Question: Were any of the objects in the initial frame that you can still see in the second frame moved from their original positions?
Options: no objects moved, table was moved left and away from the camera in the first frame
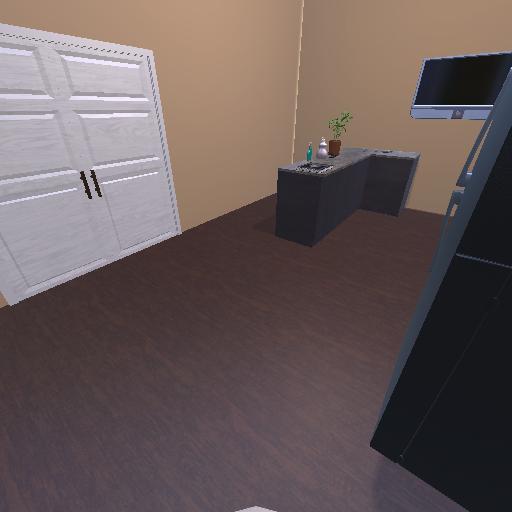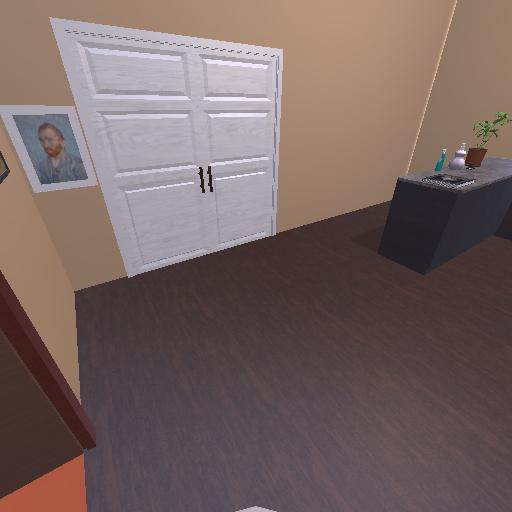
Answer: no objects moved